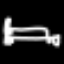
Label: bed